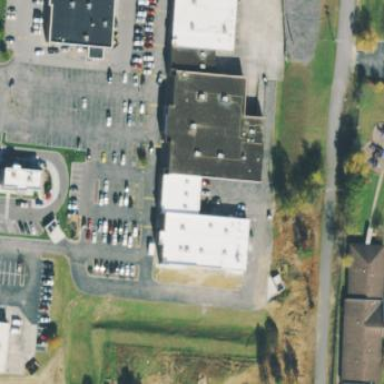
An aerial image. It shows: Mall building.